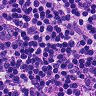
Metastatic tissue present: no